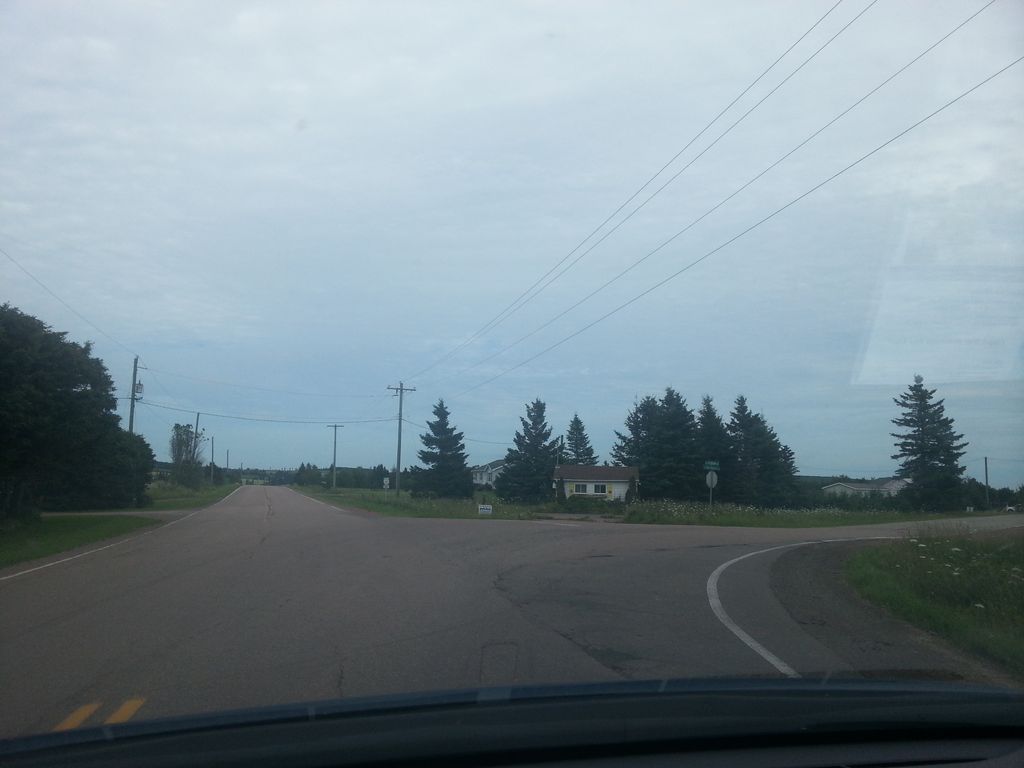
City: charlottetown